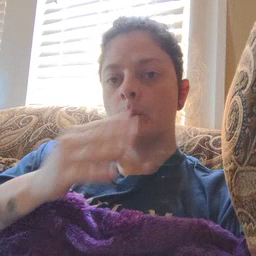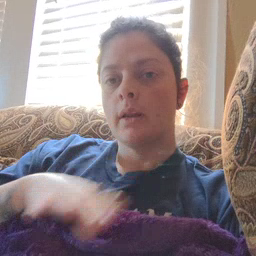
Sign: quiet